Field crop: tomato
Growth stage: 1
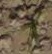
Species: cyperus